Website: walmart
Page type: account-selection
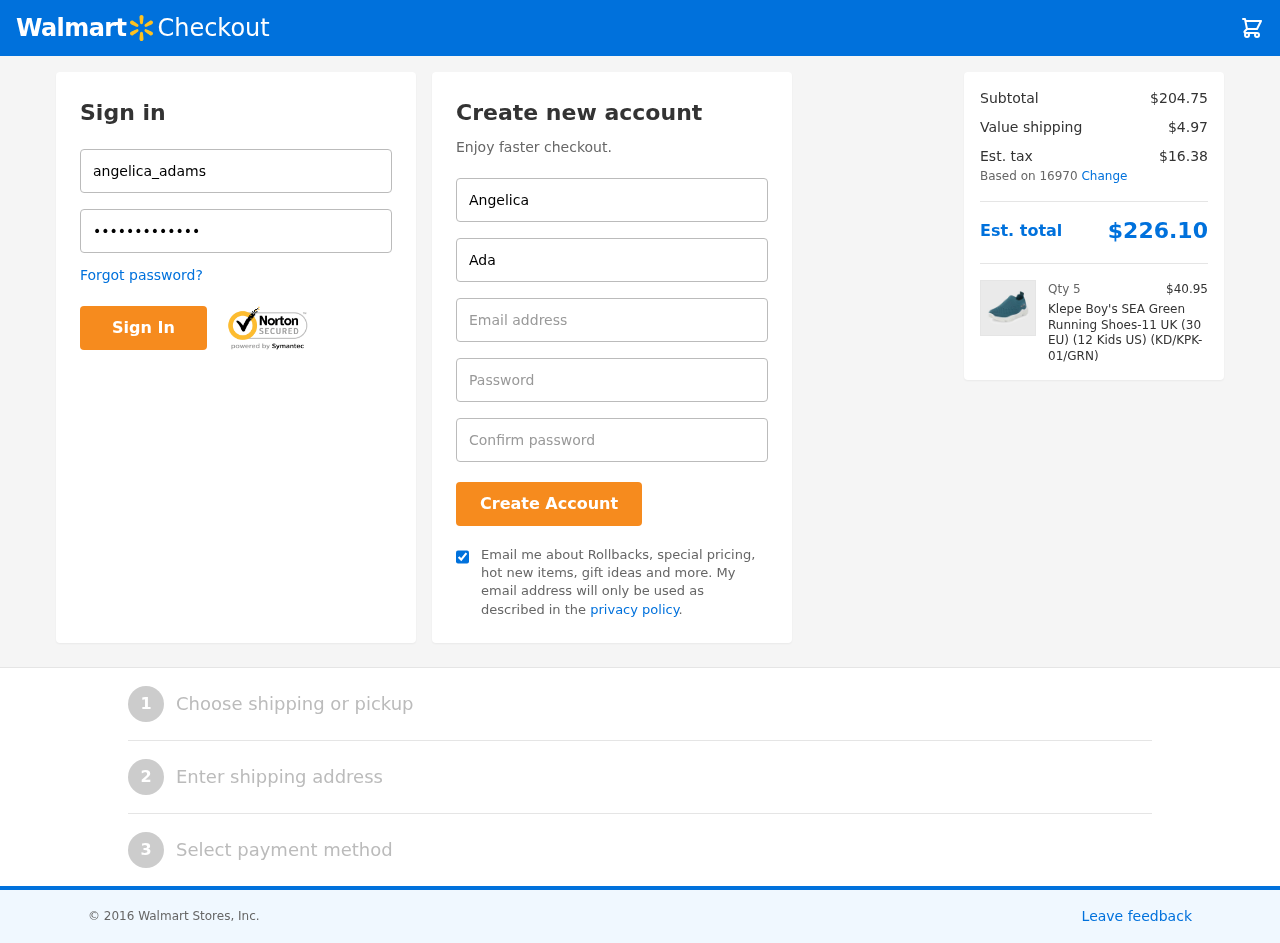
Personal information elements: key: PII_EMAIL
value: angelica.adams@hotmail.com
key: PII_FIRSTNAME
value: Angelica
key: PII_LASTNAME
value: Adams
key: PII_LOGIN_USERNAME
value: angelica_adams
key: PII_POSTCODE
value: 16970
Product elements: key: PRODUCT1_NAME
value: Klepe Boy's SEA Green Running Shoes-11 UK (30 EU) (12 Kids US) (KD/KPK-01/GRN)
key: PRODUCT1_PRICE
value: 40.95
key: PRODUCT1_QUANTITY
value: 5
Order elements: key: ORDER_SUBTOTAL
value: $204.75
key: ORDER_SHIPPING_COST
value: $4.97
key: ORDER_TAX
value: $16.38
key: ORDER_TOTAL
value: $226.10